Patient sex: F
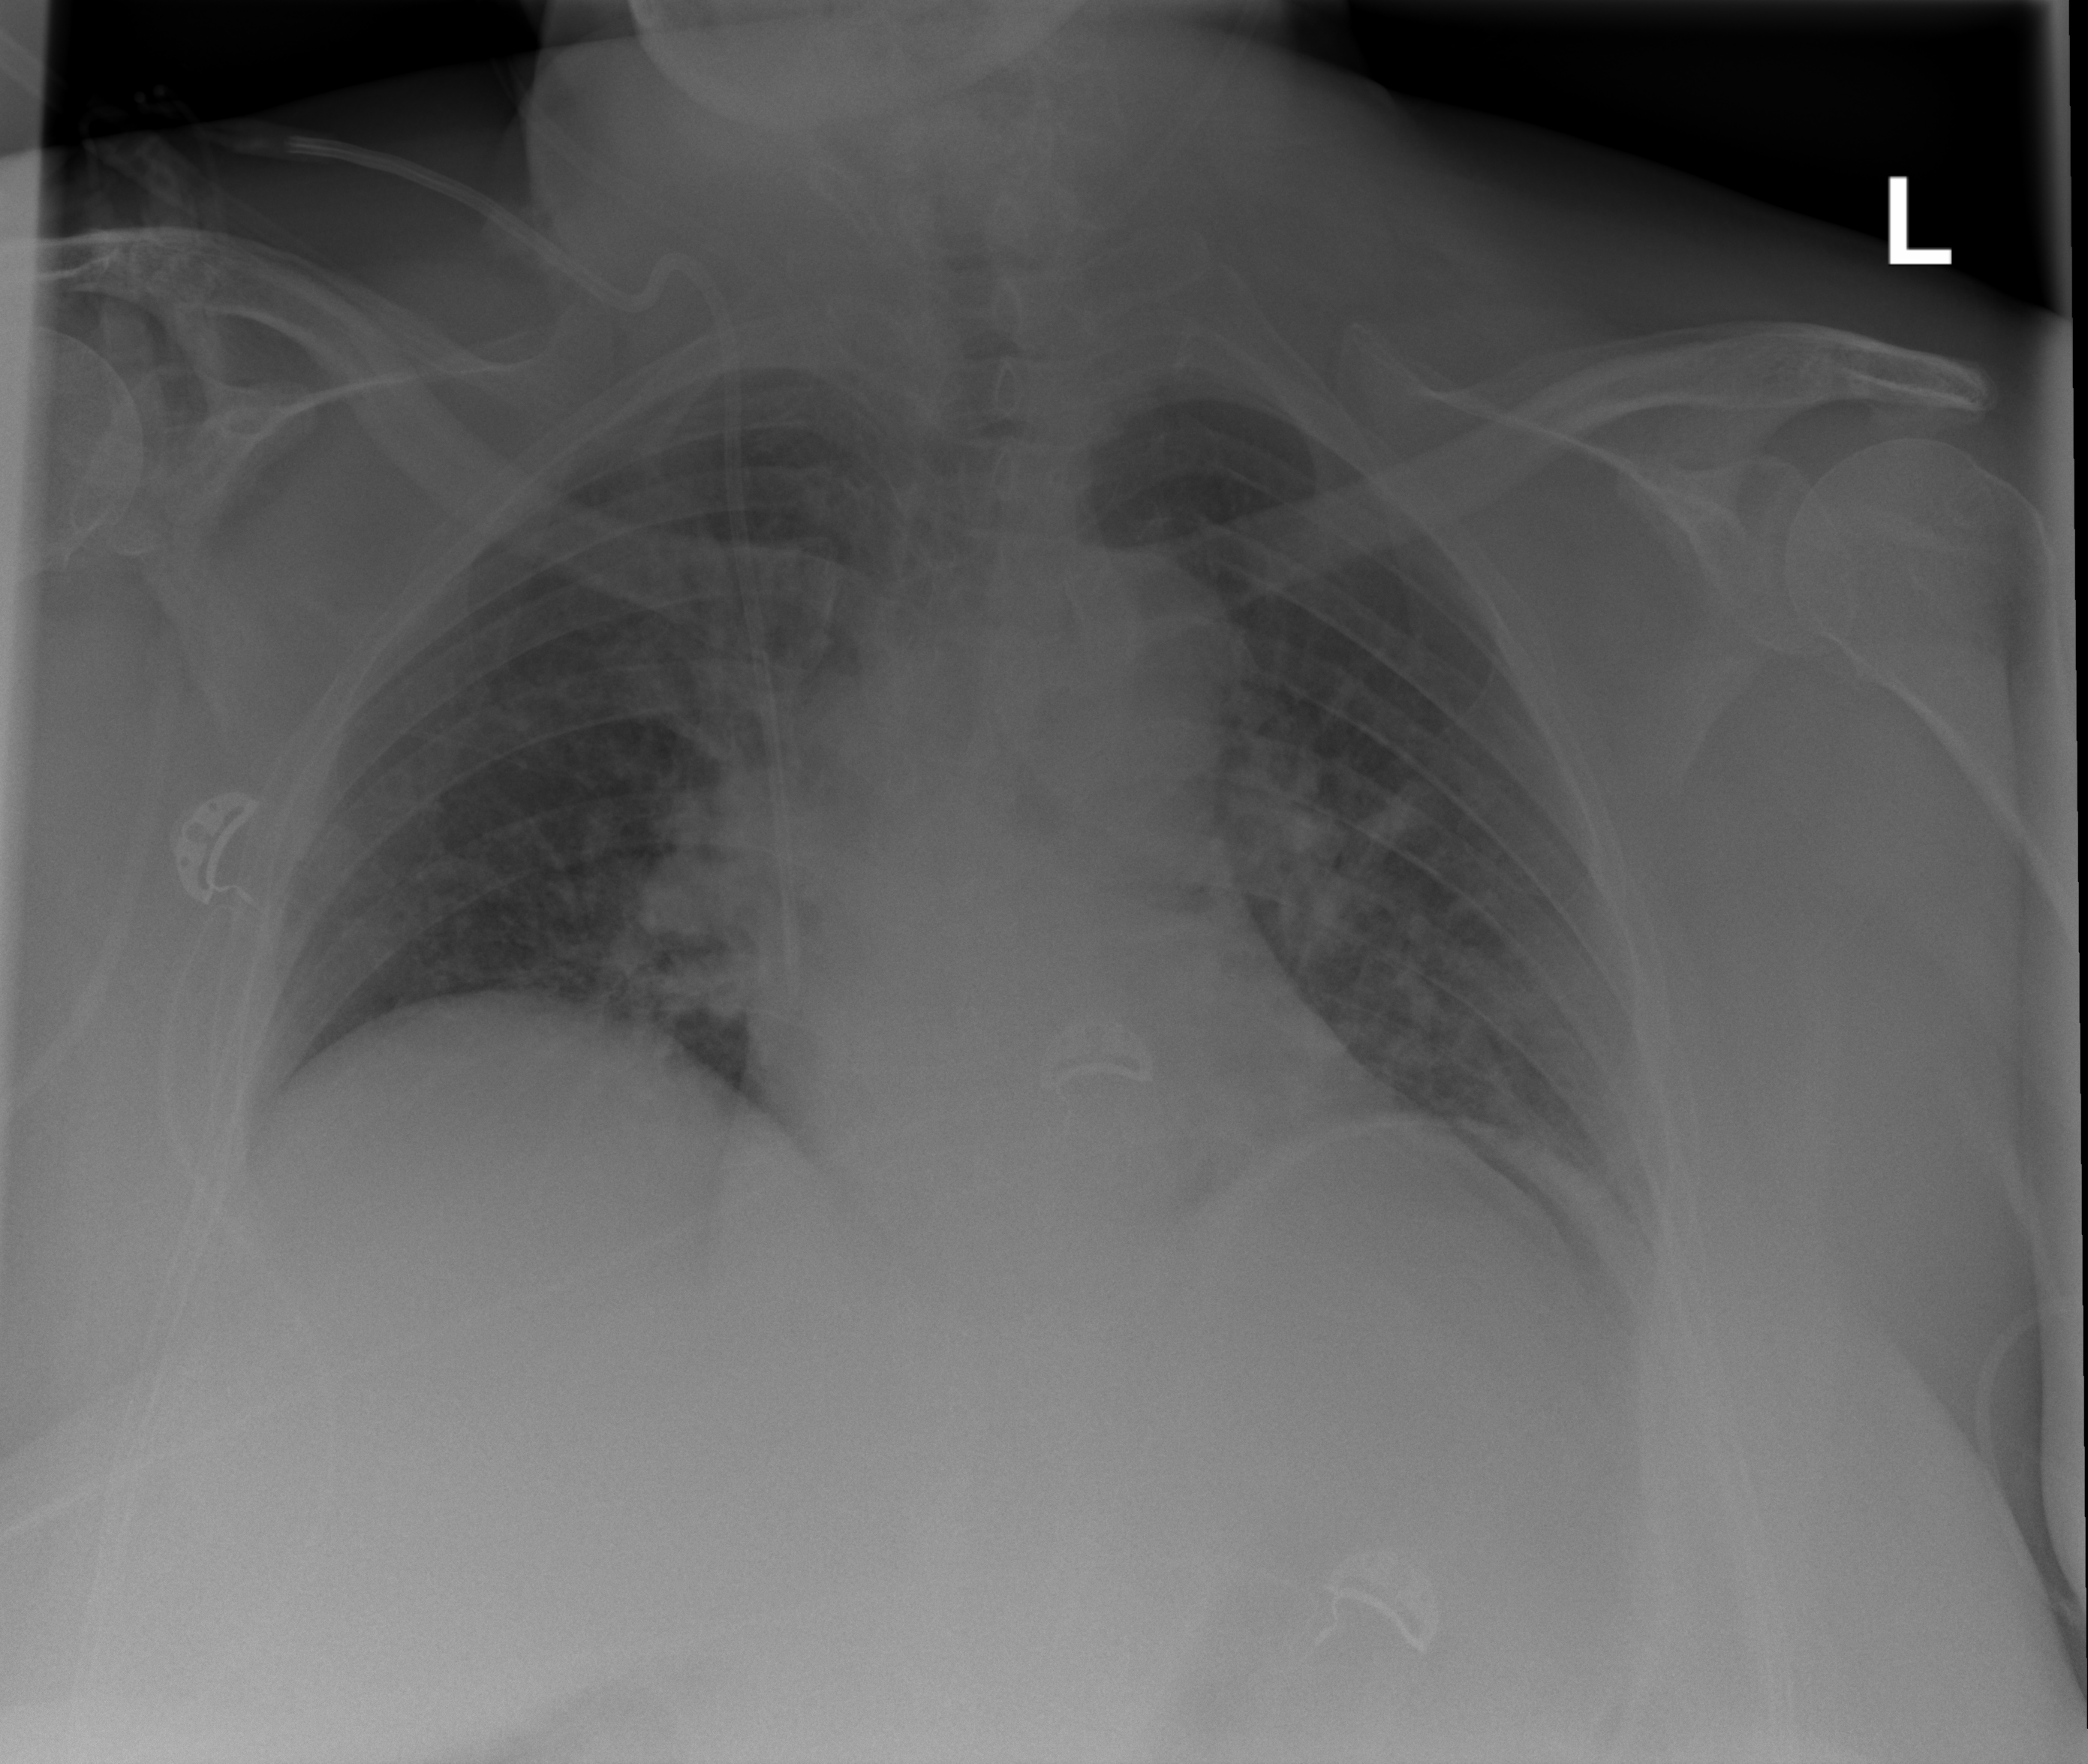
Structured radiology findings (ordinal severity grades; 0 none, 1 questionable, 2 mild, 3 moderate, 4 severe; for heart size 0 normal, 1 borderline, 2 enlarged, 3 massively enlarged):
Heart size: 0
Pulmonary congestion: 0
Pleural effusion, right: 0
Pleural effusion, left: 0
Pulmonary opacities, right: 0
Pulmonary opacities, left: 0
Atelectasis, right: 0
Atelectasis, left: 2